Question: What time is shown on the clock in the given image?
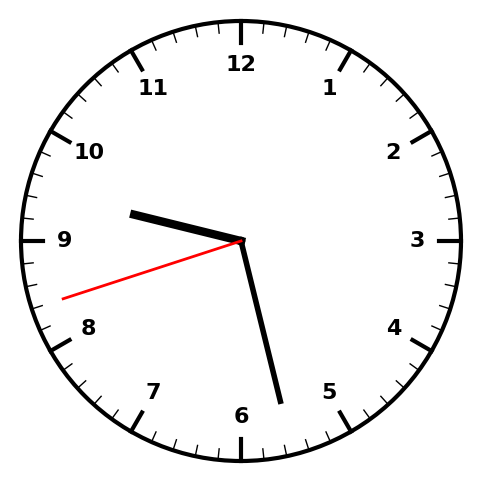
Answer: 09:27:42